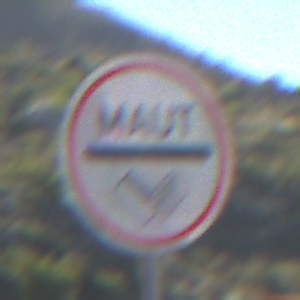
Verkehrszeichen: MautflichtigeStrecke
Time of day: MorningAfternoon
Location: Outdoor (Nature)
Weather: Clear
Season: NotSpecified
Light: Natural